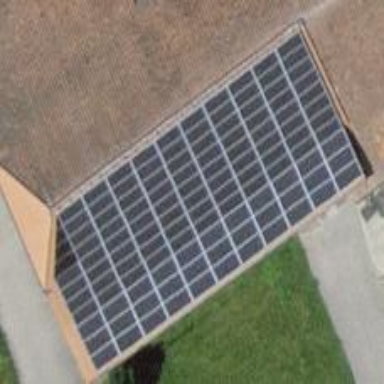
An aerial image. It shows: Solar photovoltaic panel generator.